Group 1:
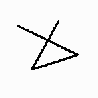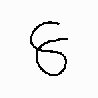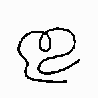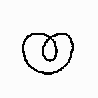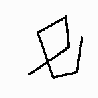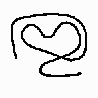
Group 2:
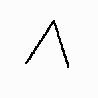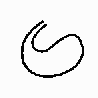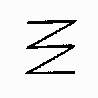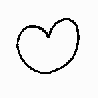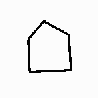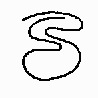
Rule separating the two groups: A curve with one self-crossing vs. a curve without a self-crossing.
Concepts: existence, intersection, x-crossing, x-point
Author: Mikhail M. Bongard
Reference: M. M. Bongard, Pattern Recognition, Spartan Books, 1970, p. 223.